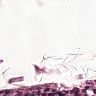
Metastatic tissue present: no